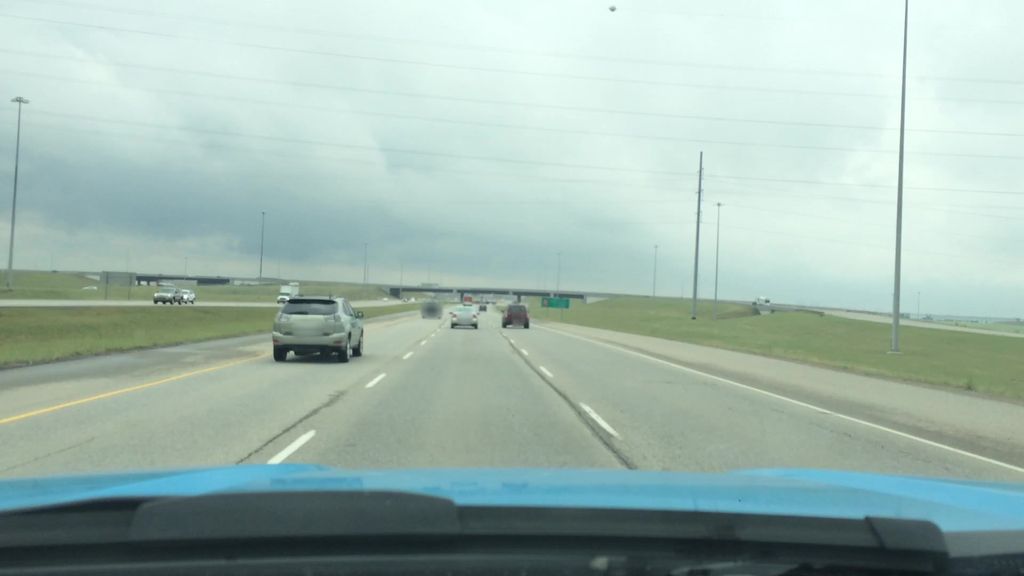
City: calgary